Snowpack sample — Loveland Pass, Silver Plume, Colorado, USA (12/14/25, 10:50 AM MST)
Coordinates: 39.664, -105.882
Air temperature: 36 °F
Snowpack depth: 67 cm
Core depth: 10 cm
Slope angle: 6°, slope face: 326°
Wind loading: low
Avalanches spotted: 0
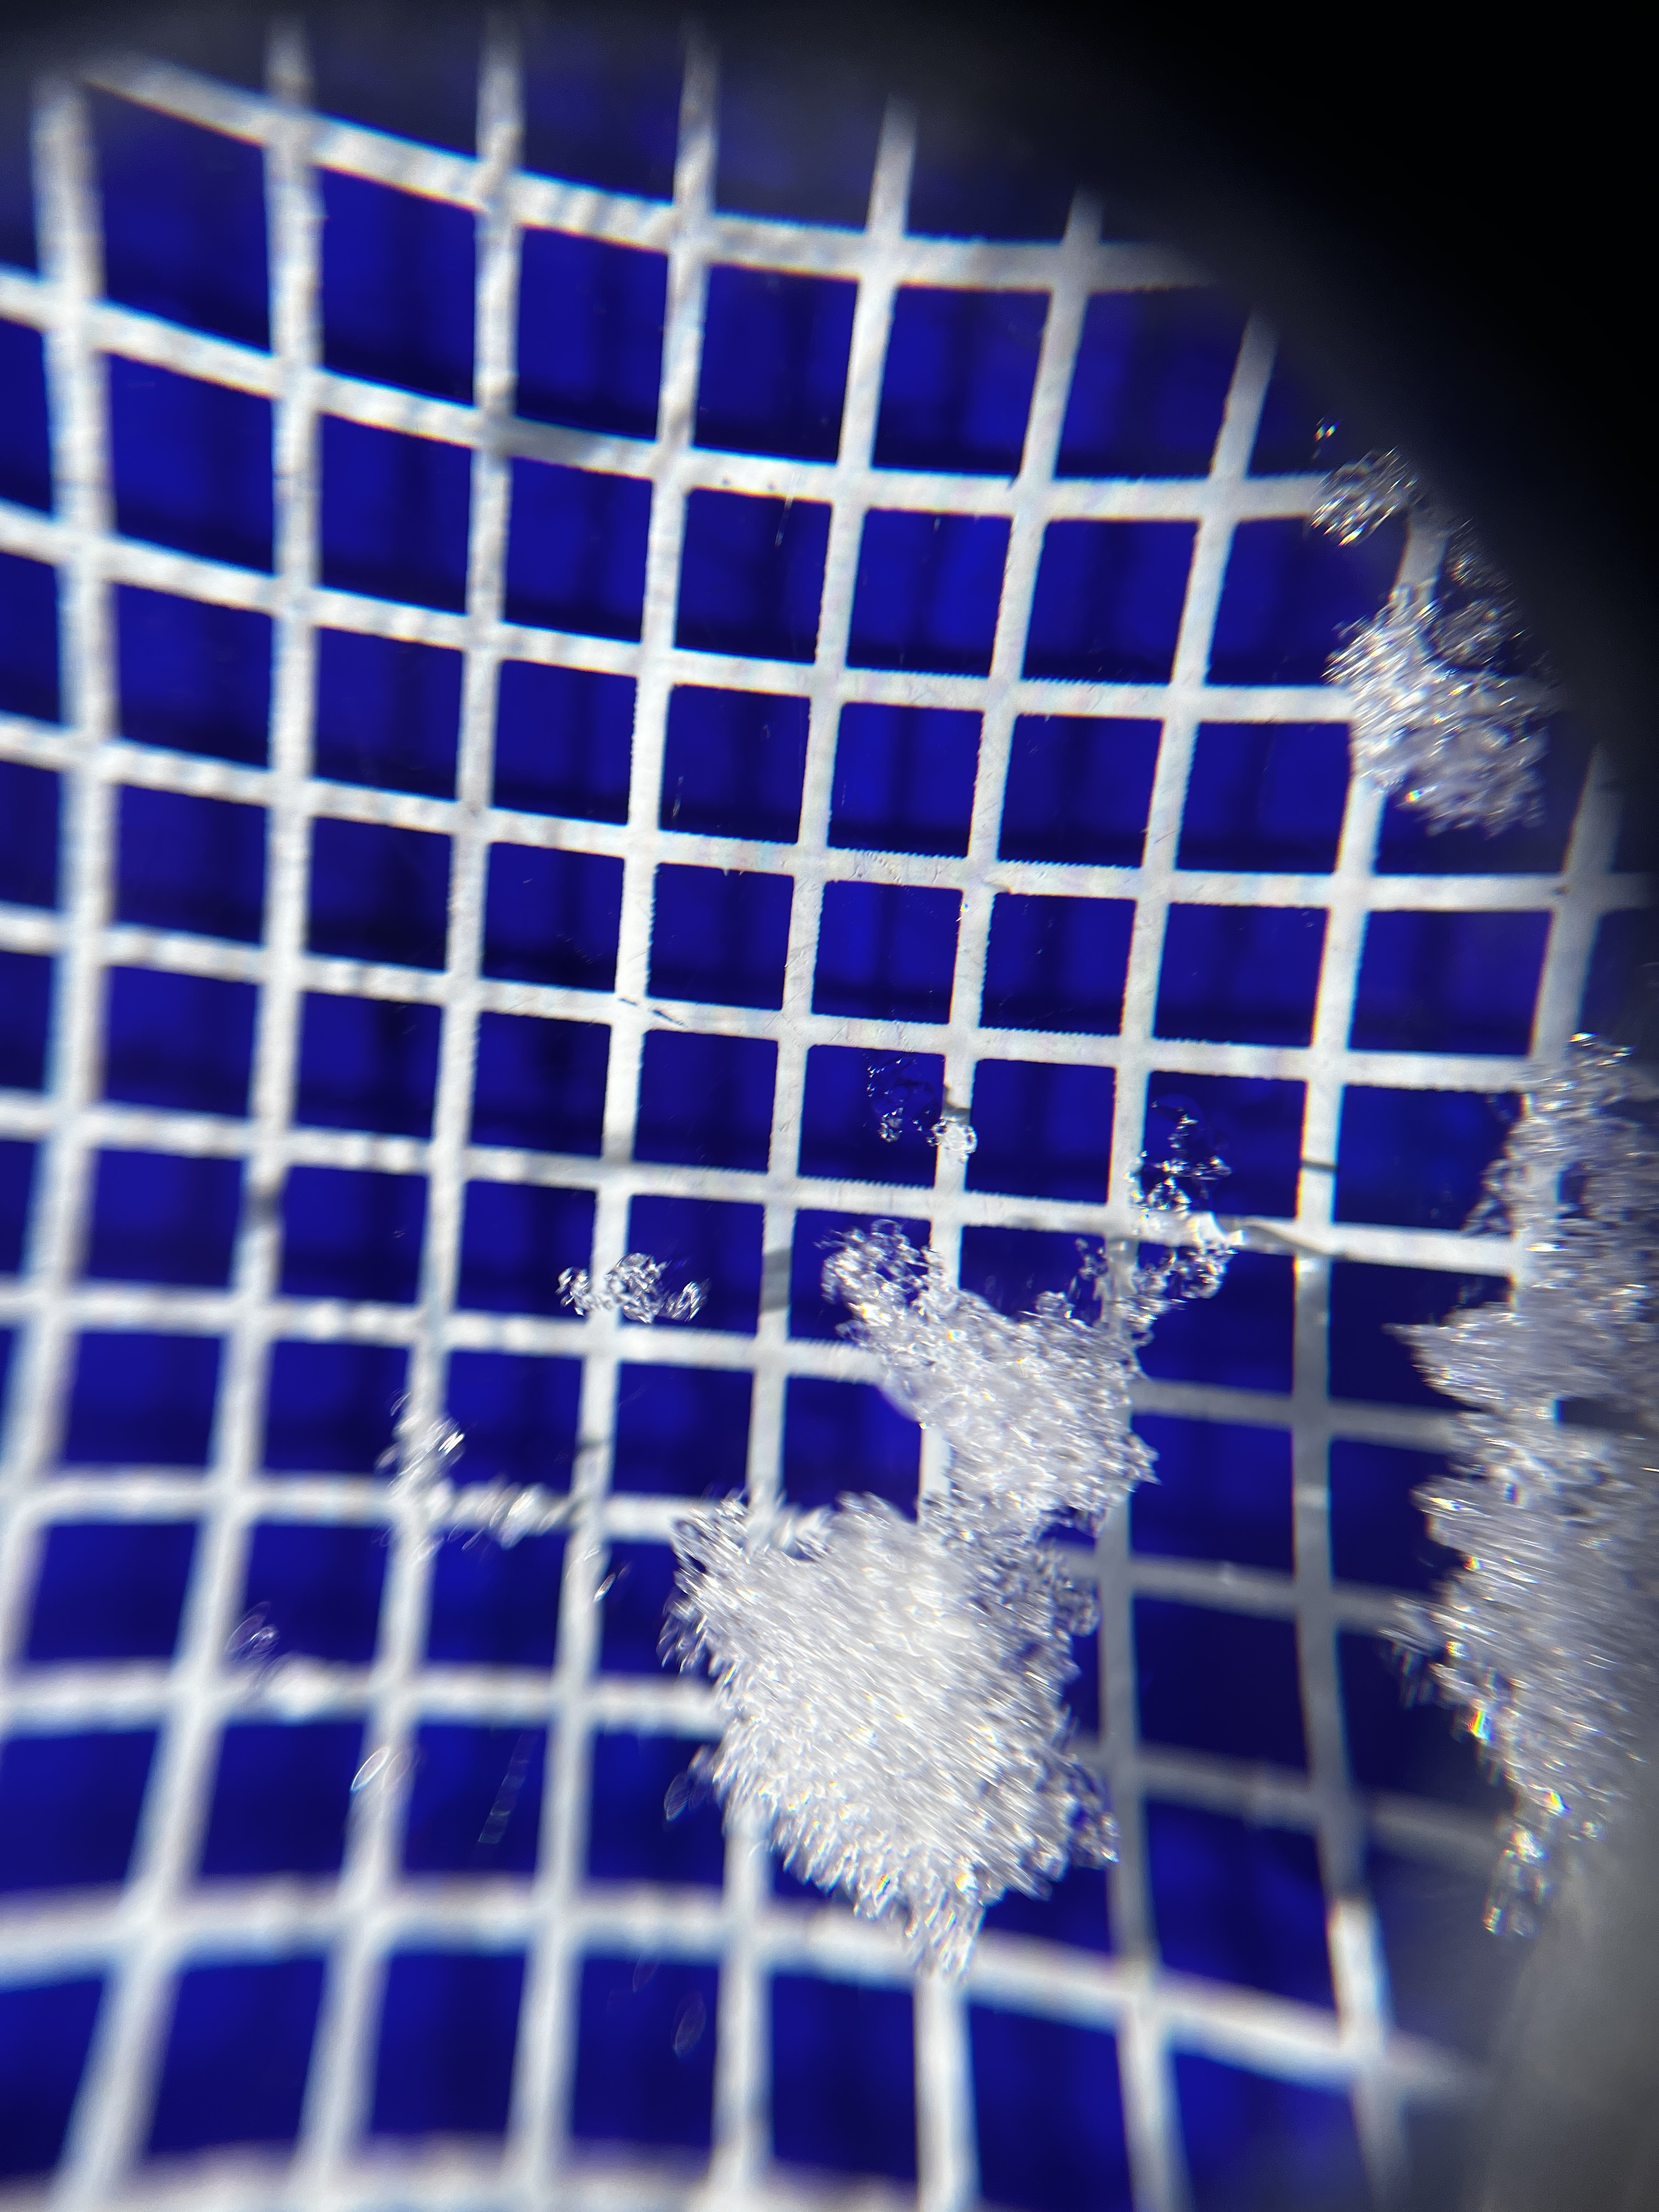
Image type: magnified_profile
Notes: No avalanches spotted, very late start to the season with minimal snowpack